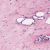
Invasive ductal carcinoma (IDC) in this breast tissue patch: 1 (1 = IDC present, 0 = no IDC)